Question: The picture shows that everything else works properly instead there is an empty space in the code and that makes the program print "was invalid." I have no idea where the empty space comes from, any suggestions?

'''
selec1 = open("strings.txt","r")
selec2 = "bob"
while selec2:
selec2 = selec1.readline().replace("
","")
if selec2.isalnum() == True:
print(selec2,"was ok.")
if selec2.isalnum() == False:
print(selec2,"was invalid.")
'''
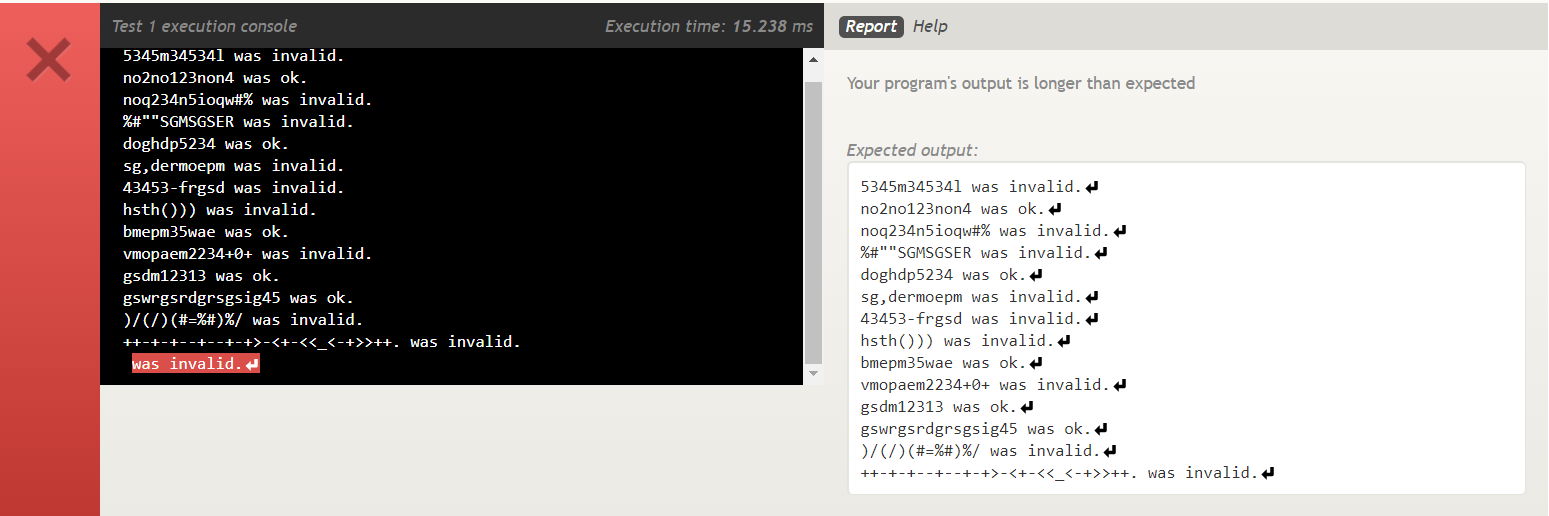
Answer: I would do this iterating by-lines, which may be what's intended
For example
'''
with open("strings.txt") as fh: # close file when leaving scope
for line in fh: # file-likes are iterable by-lines
line = line.strip() # remove trailing newline
print("{} was {}.".format(line, "ok" if line.isalnum() else "invalid"))
'''
This does a few helpful things
- 'with open()''open()'- '.strip()'- 'open()''for x in y'<URL>- '"a" if something else "b"'